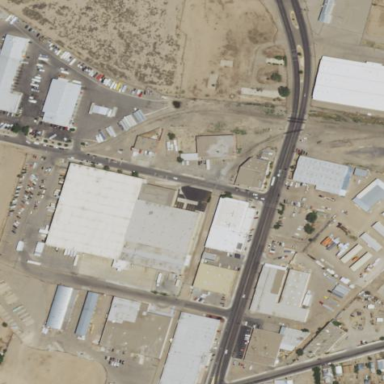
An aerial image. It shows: Industrial area.